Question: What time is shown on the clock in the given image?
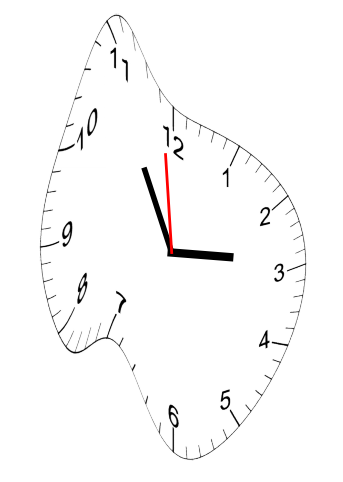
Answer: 02:54:59